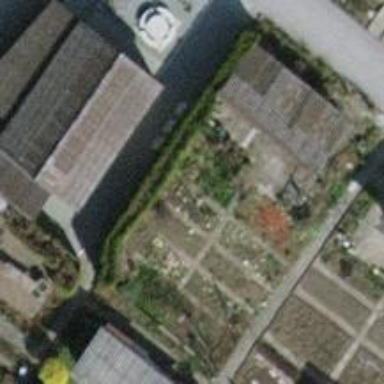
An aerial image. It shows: Shed building.